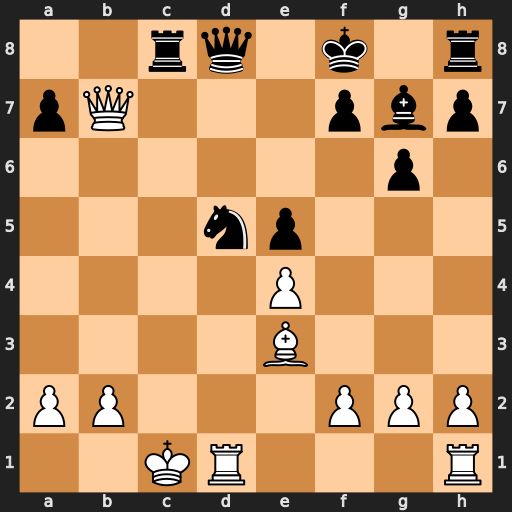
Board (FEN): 2rq1k1r/pQ3pbp/6p1/3np3/4P3/4B3/PP3PPP/2KR3R
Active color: w
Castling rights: -
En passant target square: -
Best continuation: Kb1 Nxe3 Rxd8+